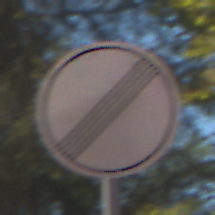
Verkehrszeichen: EndeSaemtlicherBegrenzungen
Umgebung: Outdoor, Nature
Tageszeit: MorningAfternoon
Wetter: Clear
Licht: Natural
Jahreszeit: Summer
Kontrast: HighContrast